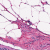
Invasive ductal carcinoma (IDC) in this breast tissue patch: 0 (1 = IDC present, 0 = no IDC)